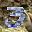
Label: 3